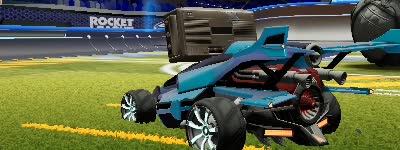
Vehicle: aftershock